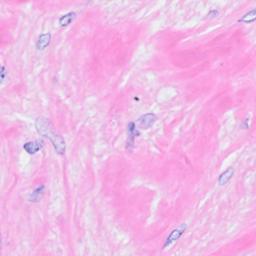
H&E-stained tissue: Breast